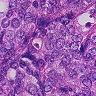
Metastatic tissue present: yes